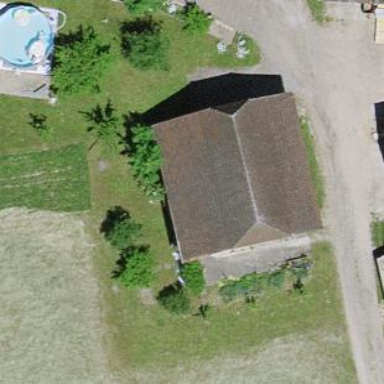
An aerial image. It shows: Rural barn.